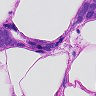
Metastatic tissue present: yes